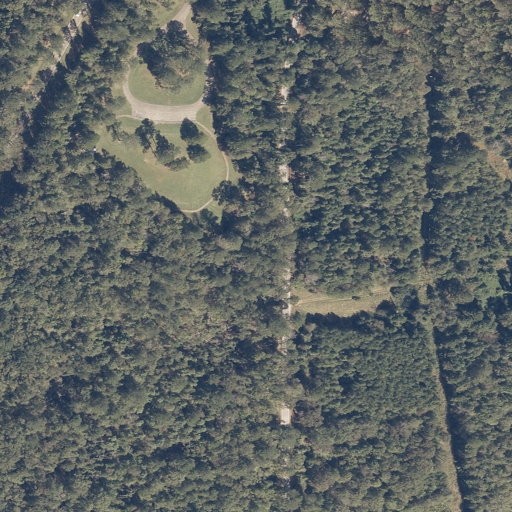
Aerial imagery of mountain in Mississippi named Bynum Mounds containing deciduous forest, mixed forest, evergreen forest, open development, pasture, and woody wetlands